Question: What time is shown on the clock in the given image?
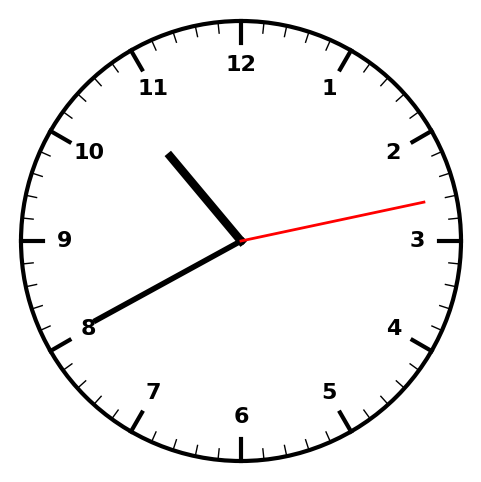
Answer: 10:40:13